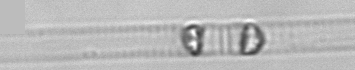
Label: Dactyliosolen_blavyanus